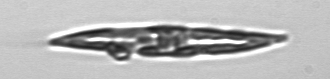
Label: Pleurosigma